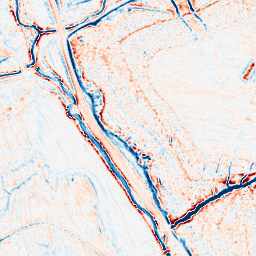
Category: classical
Decomposition family: gaussian
Decomposition parameters: sigma: 2
Upsampling method: bilinear
Upsampling parameters: scale: 4
Upsampling scale: 4